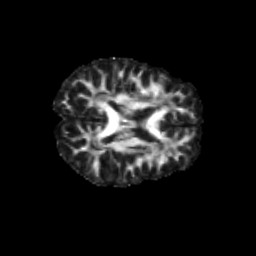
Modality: FA
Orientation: axial
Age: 12
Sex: male
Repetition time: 9.512 s
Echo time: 0.089 s